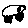
Label: car